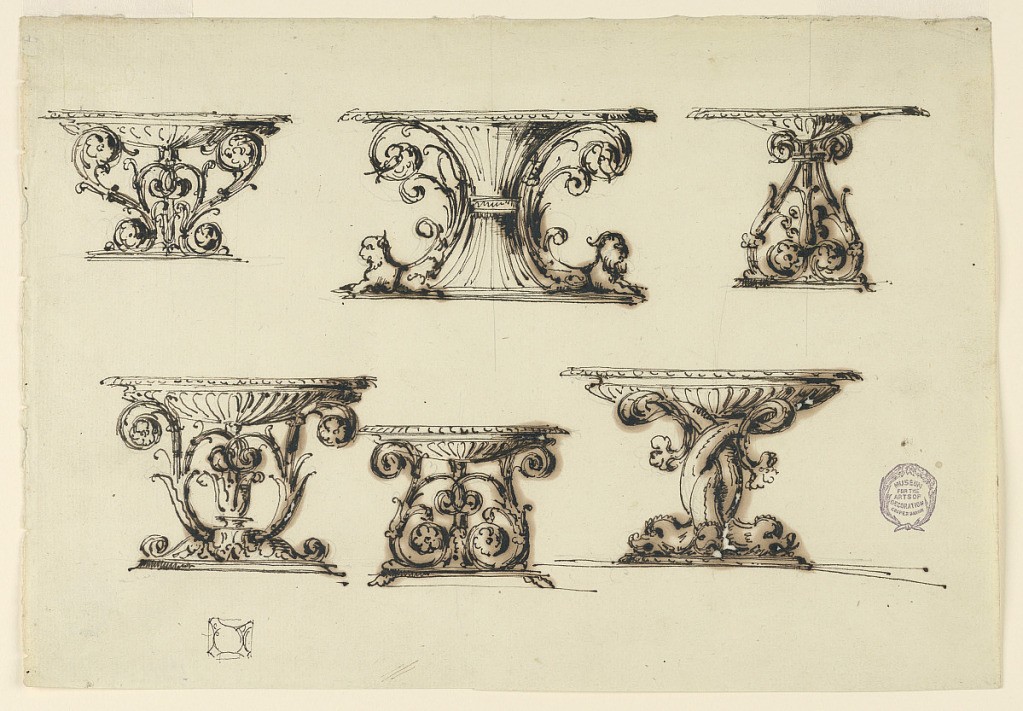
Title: Design for Salt Cellars
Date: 1815–1840
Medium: Graphite, pen and ink on paper
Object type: Drawing
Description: Page divided horizontally with two lines of salt cellars. The bowl of each decorated with gadrooning. The base composed of scrolling forms and animals.